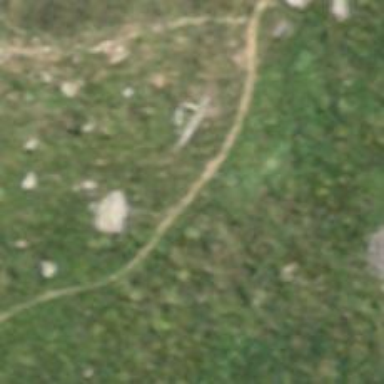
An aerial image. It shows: Path.